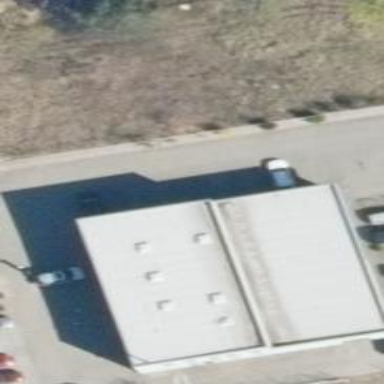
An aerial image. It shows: Building housing car repair shop.